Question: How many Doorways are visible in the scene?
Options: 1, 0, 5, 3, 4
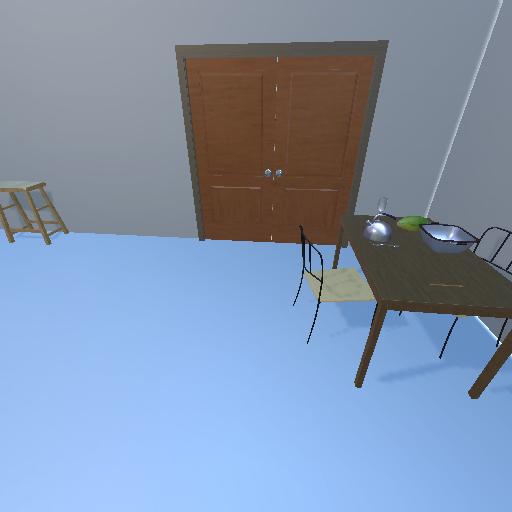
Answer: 1